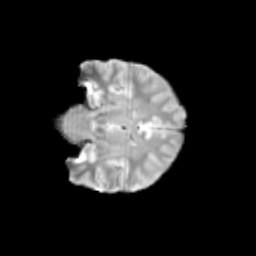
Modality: T2w
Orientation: coronal
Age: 12
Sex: male
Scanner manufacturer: siemens
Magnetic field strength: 3 T
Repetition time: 3.8 s
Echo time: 0.07 s